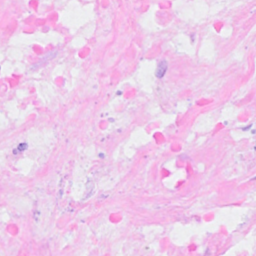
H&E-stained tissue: Breast